Question: I'd like to have a webpage where I enter certain details, and then submit and send a user a URL which takes them to another webpage where they fill in other details that are not the details I entered initially, but the values I entered are passed to their page, so I can access those values in code that I don't want them seeing or modifying. The URL I would want them to see would always be the same URL. What are my options here? The important things is that the parameters I pass cannot be modified.

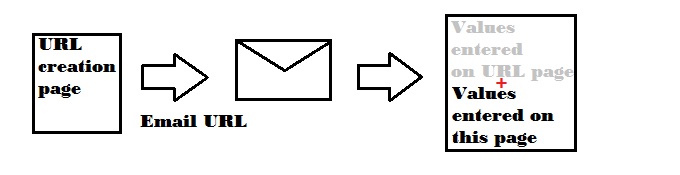
Answer: If you have more than a few fields to pass, you should probably send the client some kind of ID (like a GUID) and use a database to look them up.
If you're dealing with a maximum of three or four fields, you could pass them as a querystring. Keep in mind as you're designing this that querystrings are visible to the end user - if they want to play with it, they can. You may be able to encrypt the data before you append it to the QS, but if you're going to go through that much trouble, you may as well just store it in a database and look it up. (It'll be a lot easier)